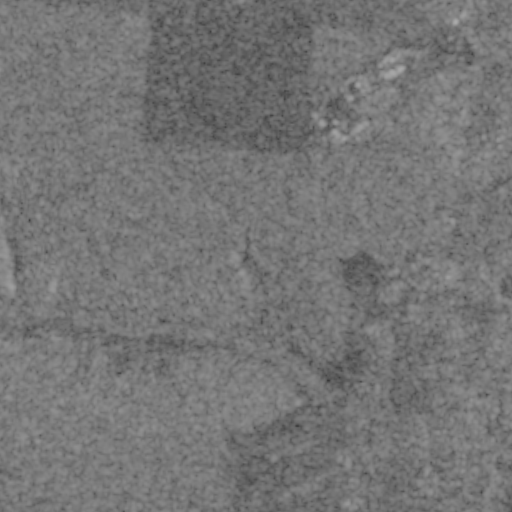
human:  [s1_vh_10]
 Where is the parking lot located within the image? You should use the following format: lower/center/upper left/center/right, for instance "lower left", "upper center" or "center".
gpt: The parking lot is located in the upper right of the image.
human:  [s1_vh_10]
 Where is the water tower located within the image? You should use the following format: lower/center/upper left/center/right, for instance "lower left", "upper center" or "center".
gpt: The water tower is located in the center right of the image.
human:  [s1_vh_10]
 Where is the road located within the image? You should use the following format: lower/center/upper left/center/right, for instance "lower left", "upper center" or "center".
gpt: There is no road in the image.

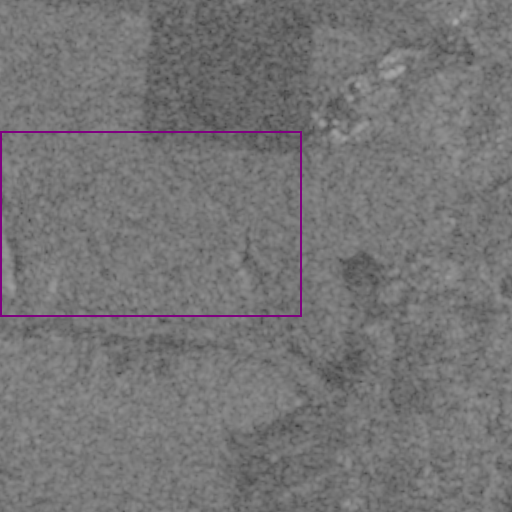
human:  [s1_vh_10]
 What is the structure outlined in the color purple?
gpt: The structure outlined in purple is a crop field.
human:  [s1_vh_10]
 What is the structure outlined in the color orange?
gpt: There is no orange outline.